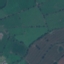
Label: Pasture